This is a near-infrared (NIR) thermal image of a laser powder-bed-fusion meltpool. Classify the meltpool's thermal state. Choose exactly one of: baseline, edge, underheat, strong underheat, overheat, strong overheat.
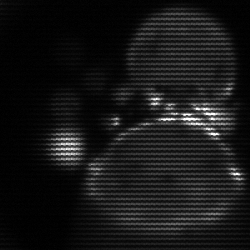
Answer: edge